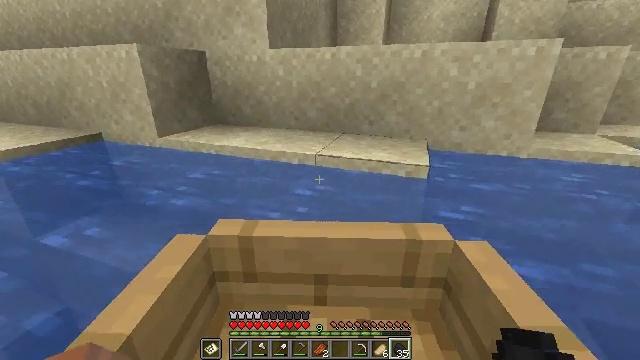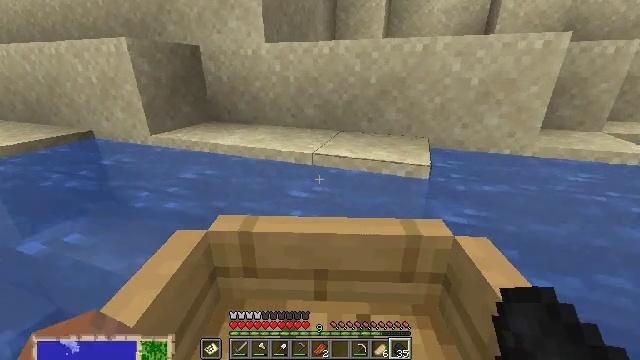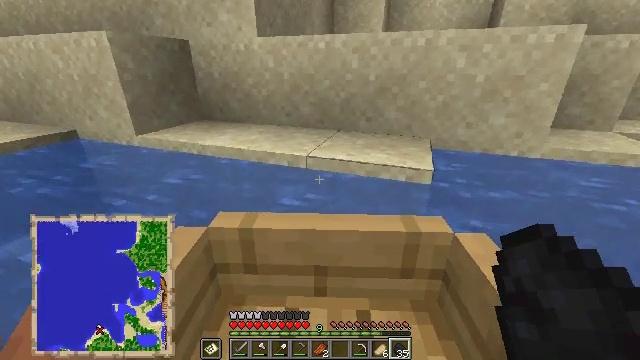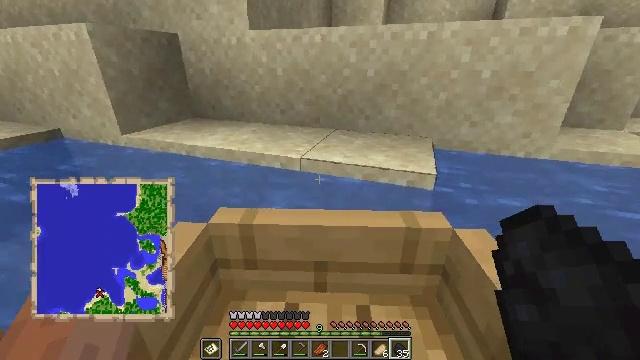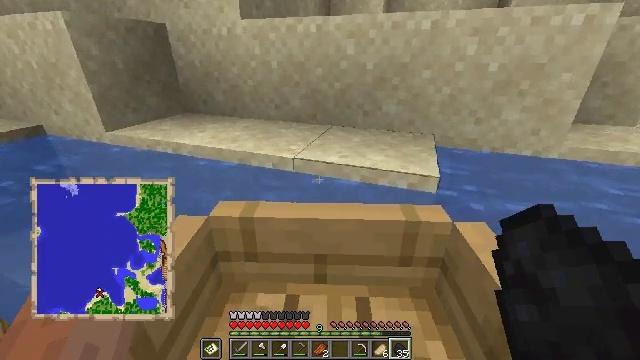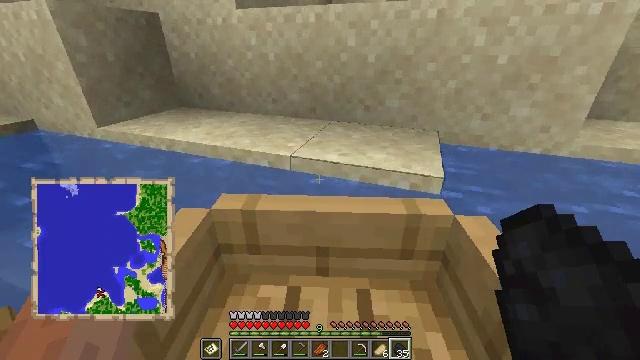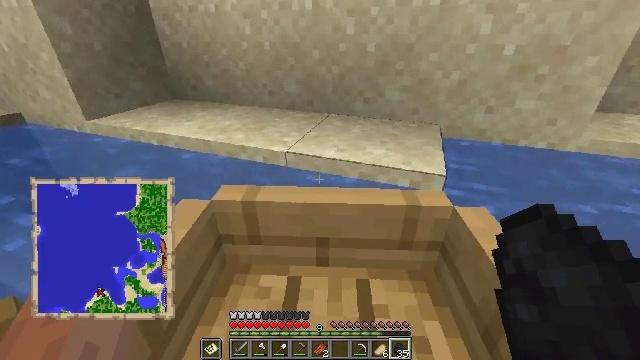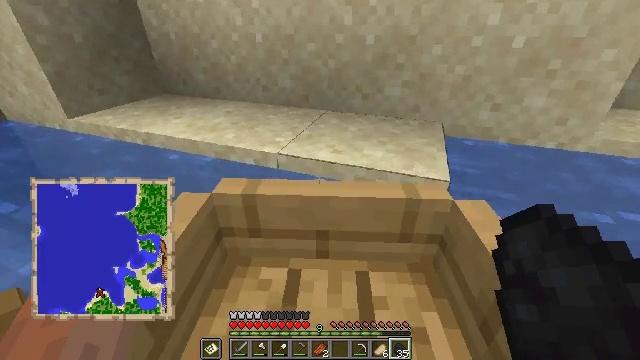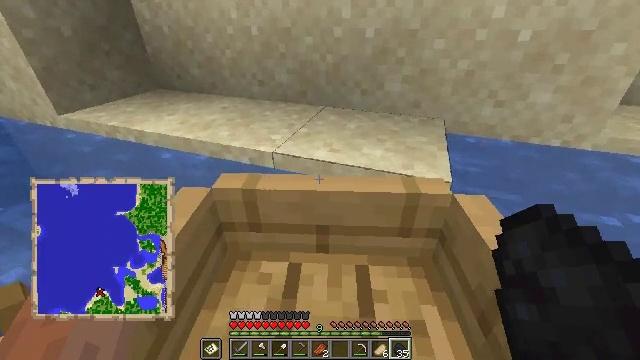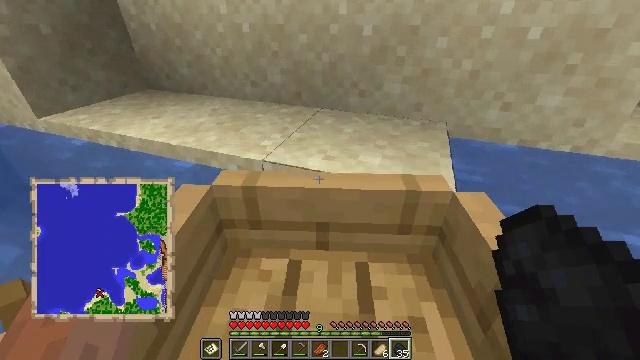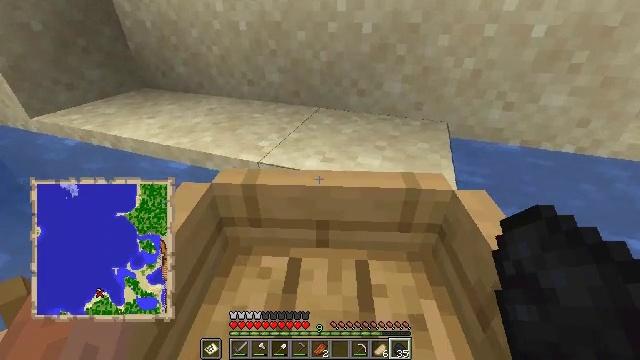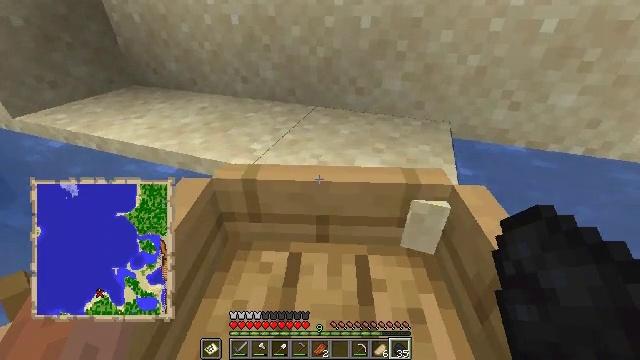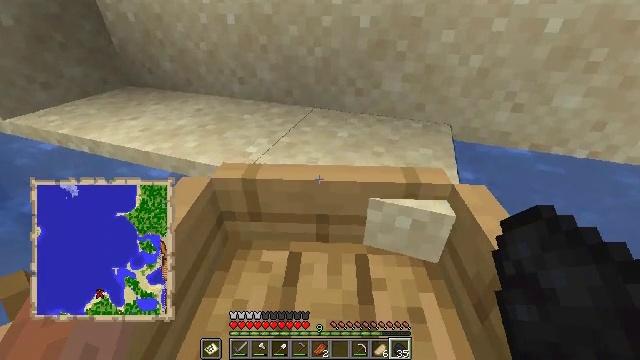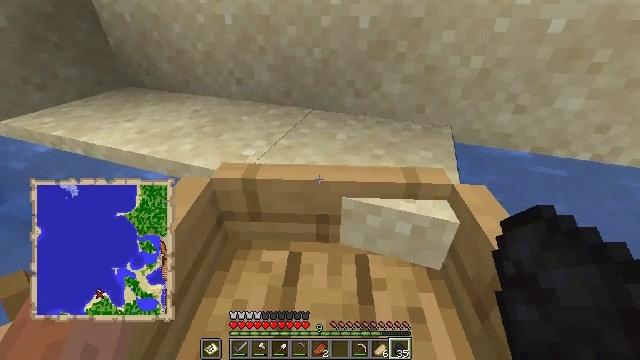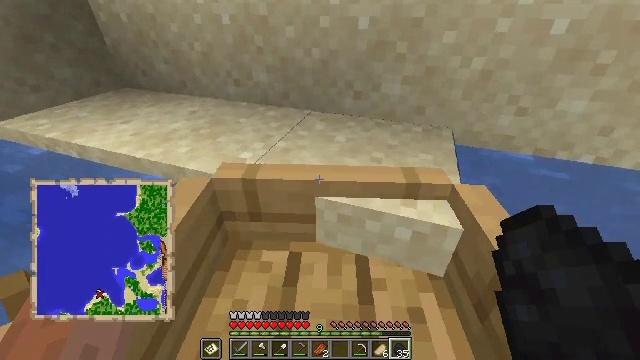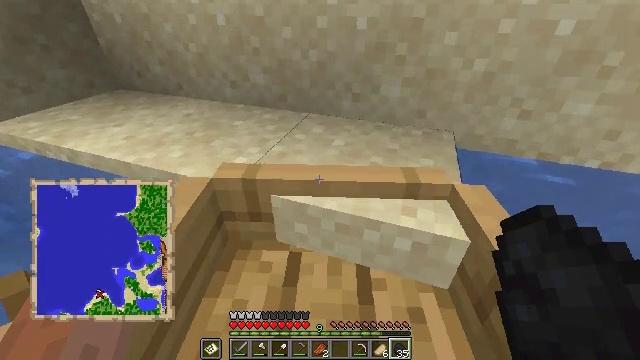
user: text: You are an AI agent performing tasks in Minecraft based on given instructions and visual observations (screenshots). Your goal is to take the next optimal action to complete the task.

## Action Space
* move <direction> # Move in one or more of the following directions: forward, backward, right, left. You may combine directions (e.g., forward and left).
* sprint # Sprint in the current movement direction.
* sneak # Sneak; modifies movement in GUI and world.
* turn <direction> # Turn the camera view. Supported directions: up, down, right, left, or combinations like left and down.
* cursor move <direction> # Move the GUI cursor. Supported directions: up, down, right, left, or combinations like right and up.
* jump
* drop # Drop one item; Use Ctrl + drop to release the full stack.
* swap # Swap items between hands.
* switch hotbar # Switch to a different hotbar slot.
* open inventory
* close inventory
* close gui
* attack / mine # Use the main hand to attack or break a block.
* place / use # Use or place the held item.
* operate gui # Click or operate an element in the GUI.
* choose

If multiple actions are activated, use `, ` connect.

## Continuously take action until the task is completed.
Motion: motion action
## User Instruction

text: Dig up some sand.
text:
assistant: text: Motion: no_op
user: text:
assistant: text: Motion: no_op
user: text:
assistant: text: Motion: no_op
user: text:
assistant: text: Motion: turn down
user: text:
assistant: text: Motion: turn down
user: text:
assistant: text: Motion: turn down
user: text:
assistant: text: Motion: turn down
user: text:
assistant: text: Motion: turn down
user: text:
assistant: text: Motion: no_op
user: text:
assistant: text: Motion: no_op
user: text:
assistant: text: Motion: turn down
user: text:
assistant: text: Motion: no_op
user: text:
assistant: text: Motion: no_op
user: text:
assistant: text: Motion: no_op
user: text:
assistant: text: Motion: no_op
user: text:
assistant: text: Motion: no_op
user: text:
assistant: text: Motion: no_op
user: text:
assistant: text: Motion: sneak, jump
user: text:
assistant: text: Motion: sneak, jump
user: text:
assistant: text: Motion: move forward, sneak, jump
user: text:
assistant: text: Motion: move forward, sneak, jump
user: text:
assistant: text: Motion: move forward
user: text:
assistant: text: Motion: move forward
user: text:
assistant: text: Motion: no_op
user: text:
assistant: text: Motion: no_op
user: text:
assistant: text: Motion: no_op
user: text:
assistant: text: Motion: no_op
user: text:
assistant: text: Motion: no_op
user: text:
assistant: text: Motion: no_op
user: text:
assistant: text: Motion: turn left